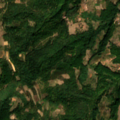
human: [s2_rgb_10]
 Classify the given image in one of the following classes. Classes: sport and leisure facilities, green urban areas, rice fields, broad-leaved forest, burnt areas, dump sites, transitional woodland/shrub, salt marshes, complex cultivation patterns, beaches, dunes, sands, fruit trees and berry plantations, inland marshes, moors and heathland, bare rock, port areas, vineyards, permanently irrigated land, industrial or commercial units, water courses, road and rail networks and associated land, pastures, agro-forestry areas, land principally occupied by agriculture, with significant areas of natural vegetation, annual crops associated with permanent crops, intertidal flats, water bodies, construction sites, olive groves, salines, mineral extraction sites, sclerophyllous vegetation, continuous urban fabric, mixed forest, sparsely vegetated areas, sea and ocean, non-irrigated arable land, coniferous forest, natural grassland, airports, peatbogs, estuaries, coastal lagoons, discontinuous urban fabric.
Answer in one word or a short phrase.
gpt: complex cultivation patterns, land principally occupied by agriculture, with significant areas of natural vegetation, broad-leaved forest